Question: I try using highchart in react-native to show 6 data from the state, and it works the data shown. But because the 6 data have same X and Y, so the data were shown but stacking so it looks like there is only one data (the X is the time when the data get the post, and the Y the day when the data get the post). Is there any way to make the data all appear in the chart.
This is the chart look like :

This is my highchart conf :
'''
var conf= {
chart: {
type: 'scatter',
backgroundColor: '#233767',
zoomType: 'xy',
},
xAxis: {
type: 'datetime',
labels: {
formatter: function () {
return Highcharts.dateFormat('%Y-%m-%d', this.value);
},
style:{
color:'white'
}
},
},
yAxis: {
type: 'datetime',
lineWidth: 1,
dateTimeLabelFormats: {
minute: '%H:%M'
},
labels: {
style:{
color:'white'
}
},
title: {
enabled: false
},
gridLineColor:'transparent'
},
plotOptions: {
scatter: {
marker: {
radius: 5,
states: {
hover: {
enabled: false,
lineColor: 'rgb(100,100,100)'
}
}
},
states: {
hover: {
marker: {
enabled: false
}
}
},
}
},
tooltip: {
formatter: function () {
return '<b>' + this.series.name + '</b><br/>' +
Highcharts.dateFormat('%Y-%m-%d', this.x) + '<br/>' +
Highcharts.dateFormat('%H:%M:%S', this.y);
},
},
credits: false,
exporting: false,
legend: {
itemStyle: {
color: '#FFFF',
fontWeight: 'bold'
}
},
title: false,
series: this.state.chartState
}
'''
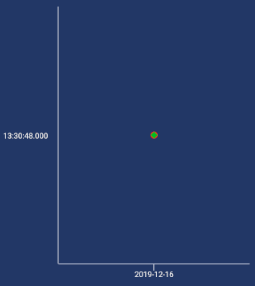
Answer: You can for example distinguish points by using different 'radius':
'''
series: [{
data: [
[10, 10]
],
marker: {
radius: 10
}
}, {
data: [
[10, 10]
],
marker: {
radius: 5
}
}, ...]
'''
---
<URL>
<URL>
---
Or use multiple axis with different scale:
'''
series: [{
data: [
[10, 10]
]
}, {
data: [
[10, 10]
],
yAxis: 1
}, {
data: [
[10, 10]
],
yAxis: 2
}]
'''
---
<URL>
<URL>